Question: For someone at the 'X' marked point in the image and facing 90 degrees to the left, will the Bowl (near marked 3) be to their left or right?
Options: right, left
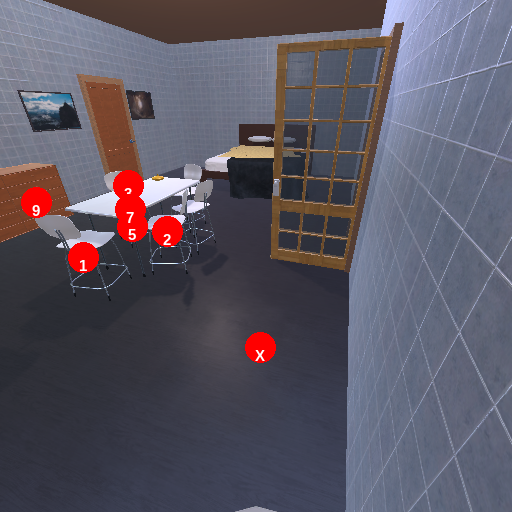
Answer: right